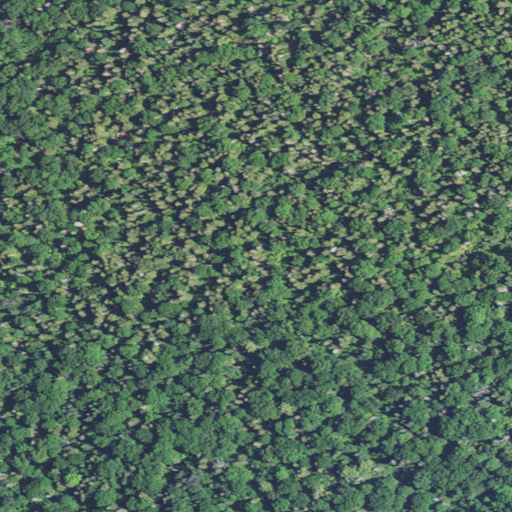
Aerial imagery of island in Wisconsin named Raspberry Island containing evergreen forest and mixed forest